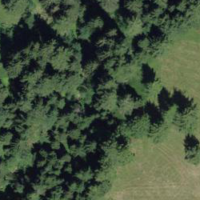
EUNIS habitat code: 43
Species observed at this site:
Papilio machaon
Campanula barbata
Erebia medusa
Boloria titania
Medicago lupulina
Aporia crataegi
Crepis pyrenaica